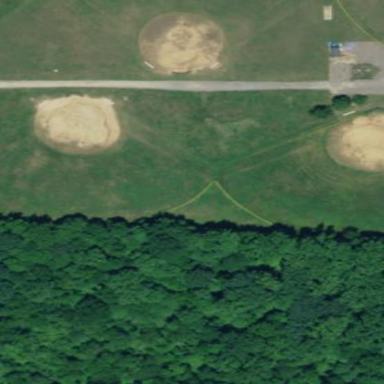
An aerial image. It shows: Softball pitch for leisure and sport activities.